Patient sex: F
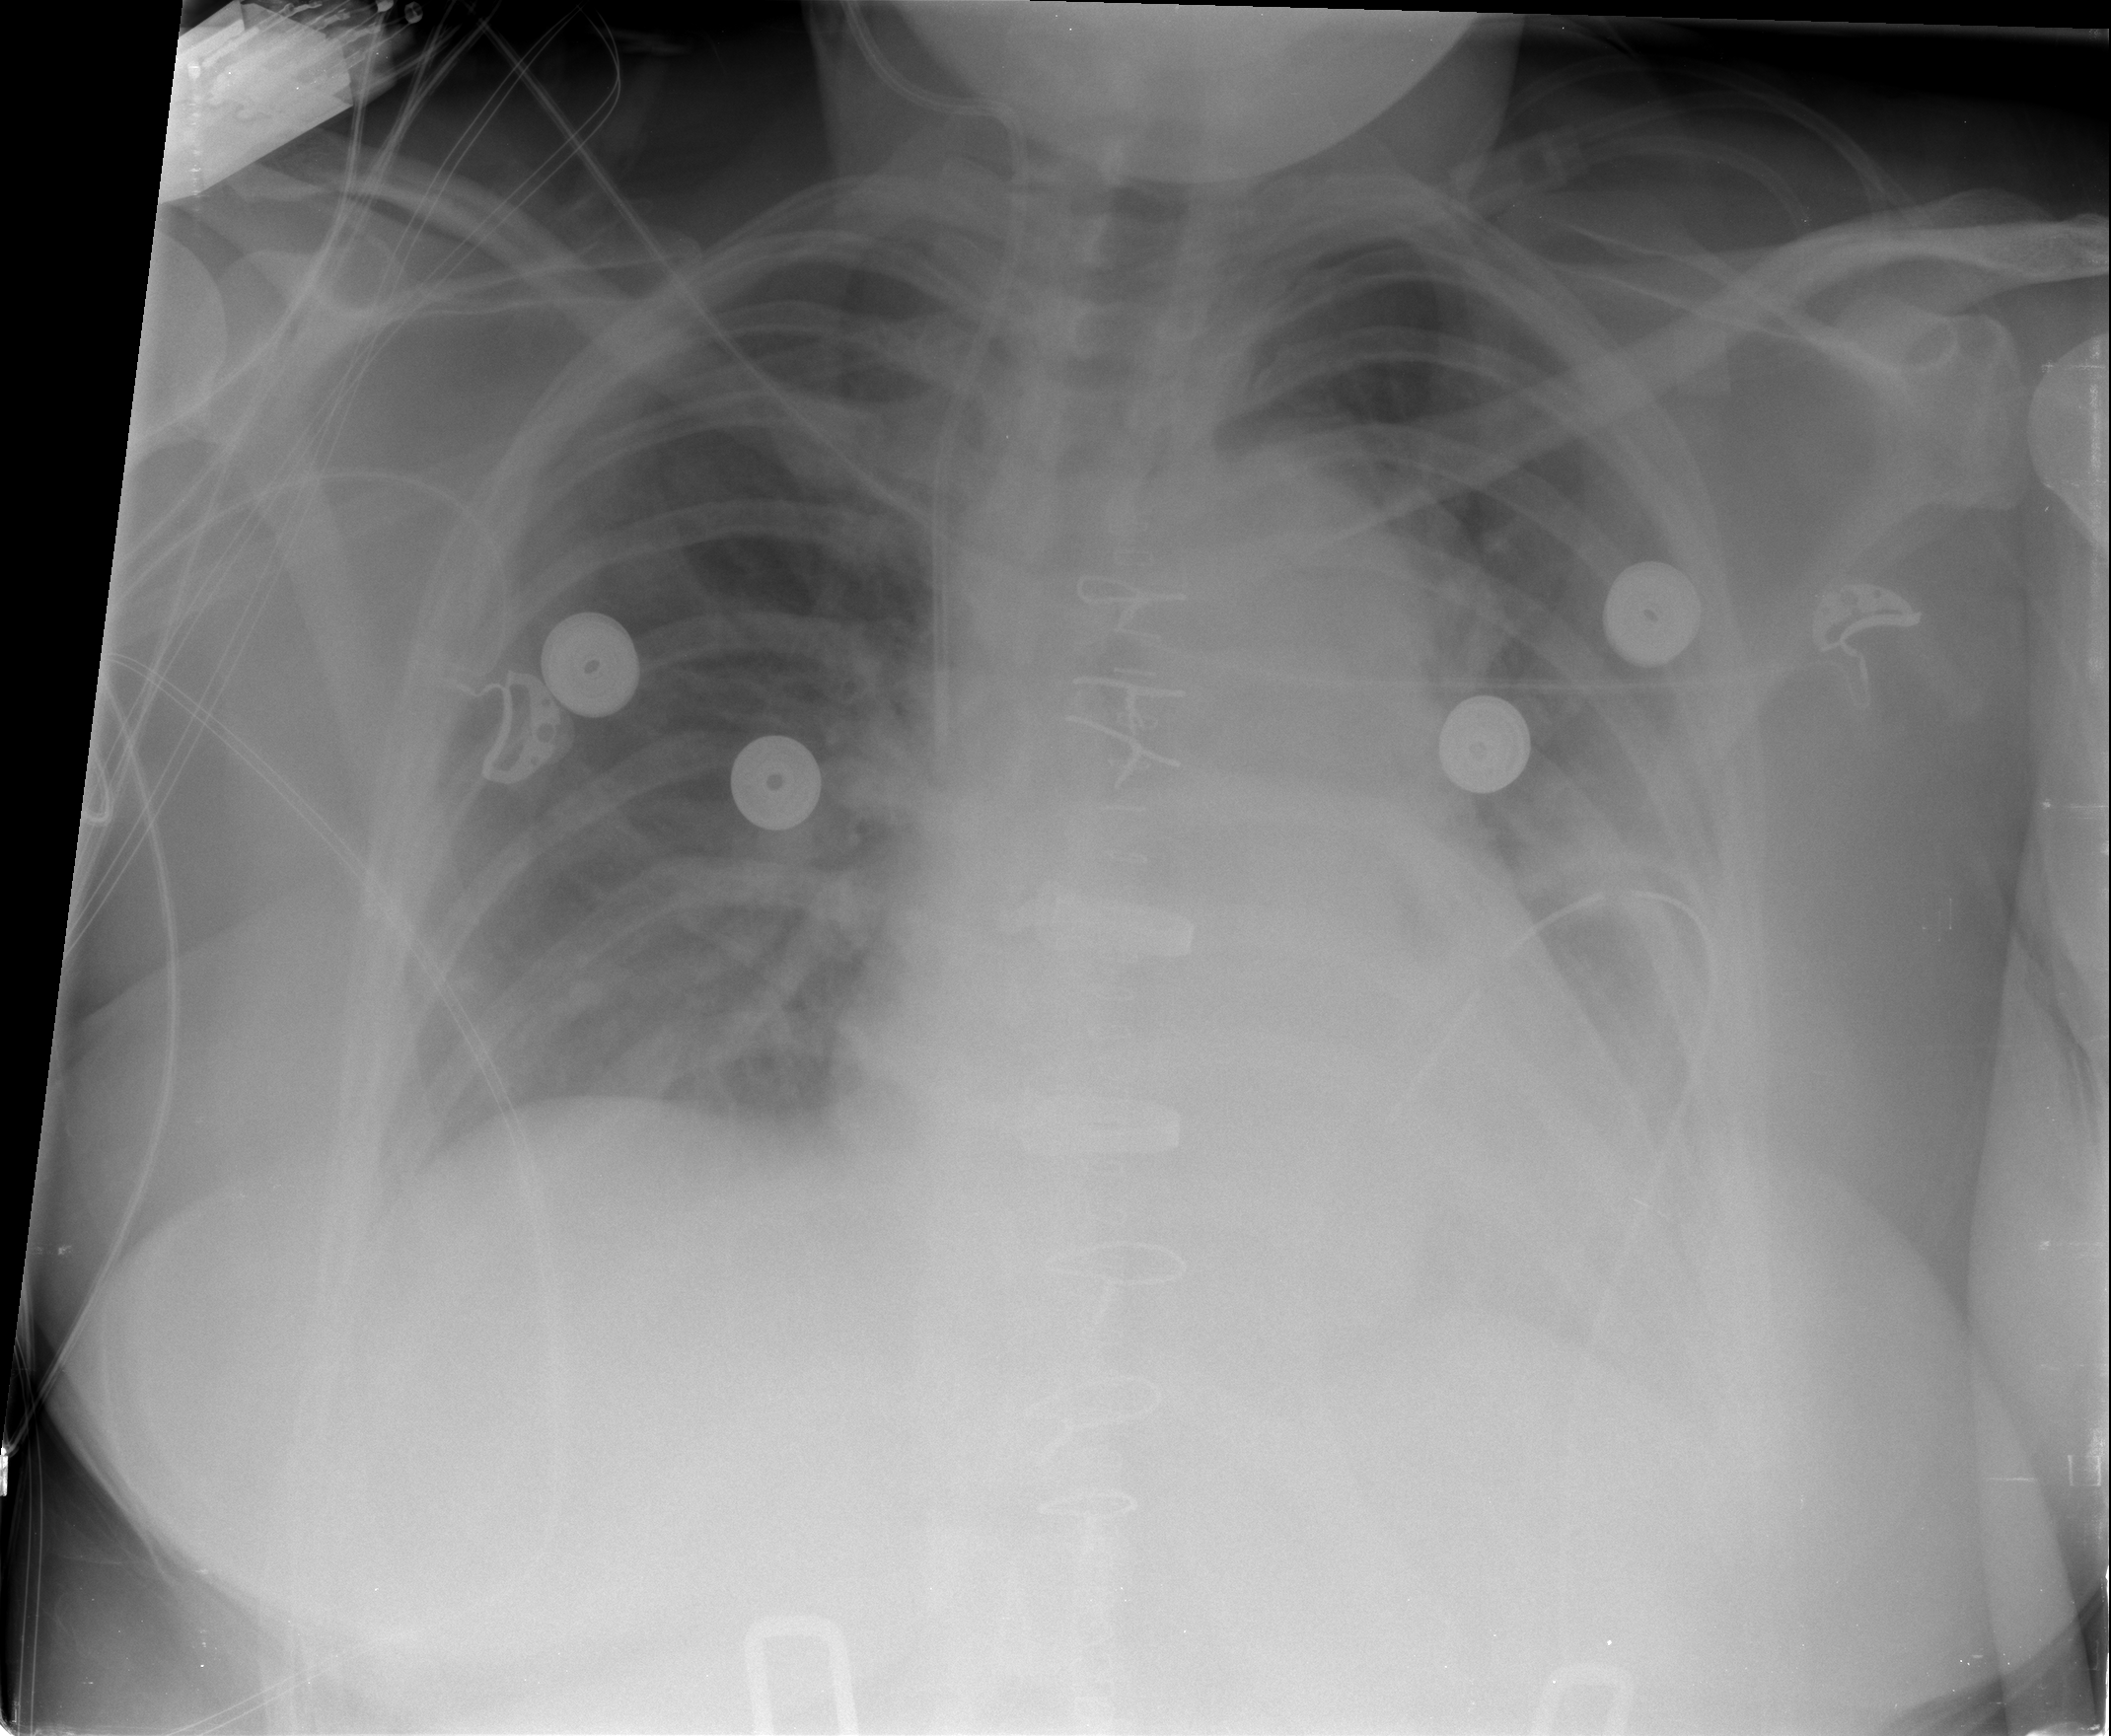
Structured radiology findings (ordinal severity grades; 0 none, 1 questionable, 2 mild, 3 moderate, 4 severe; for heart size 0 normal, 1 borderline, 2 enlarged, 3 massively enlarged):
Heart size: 2
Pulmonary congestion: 2
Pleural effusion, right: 0
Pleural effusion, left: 3
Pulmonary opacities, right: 1
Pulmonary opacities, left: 1
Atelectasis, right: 2
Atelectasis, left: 2